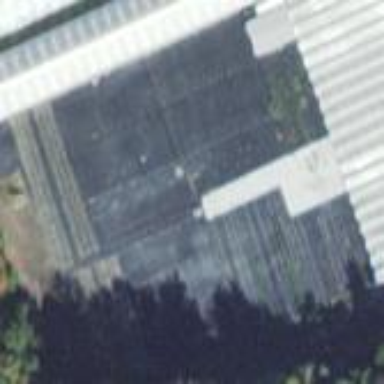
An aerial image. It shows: Plant nursery.